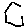
Label: hexagon